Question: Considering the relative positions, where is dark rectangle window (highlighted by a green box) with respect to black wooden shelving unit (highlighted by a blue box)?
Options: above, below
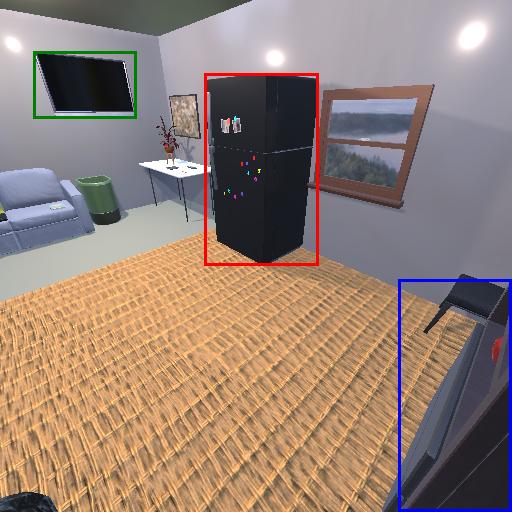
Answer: above